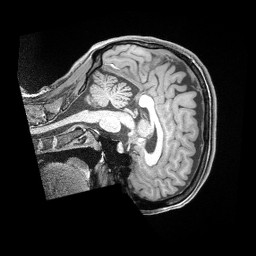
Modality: T1w
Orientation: sagittal
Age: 32
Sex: female
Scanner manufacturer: siemens
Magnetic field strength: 3 T
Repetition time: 2 s
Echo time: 0.00211 s